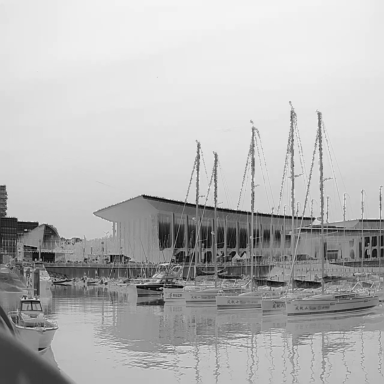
There are seven objects shown in the infrared image, including two canoes, and five sailboats.